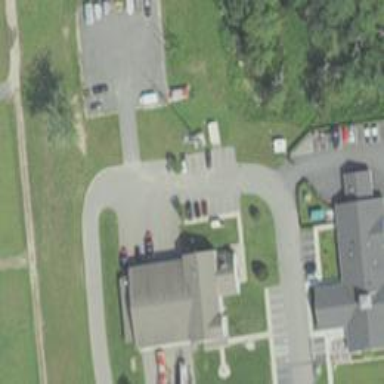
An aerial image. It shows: Public building.